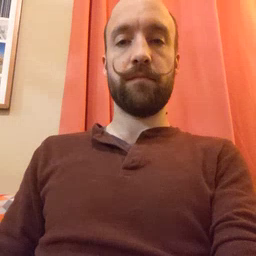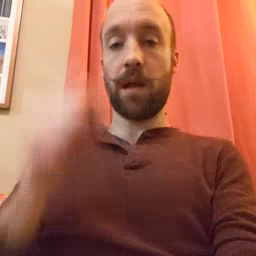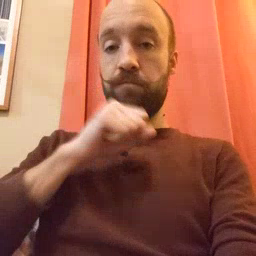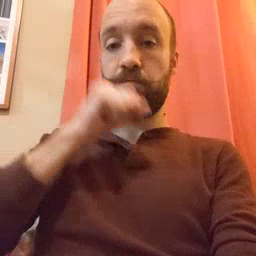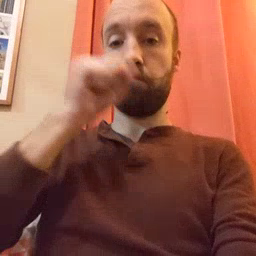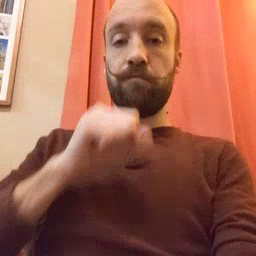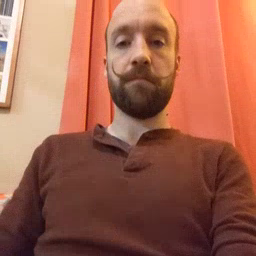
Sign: icecream